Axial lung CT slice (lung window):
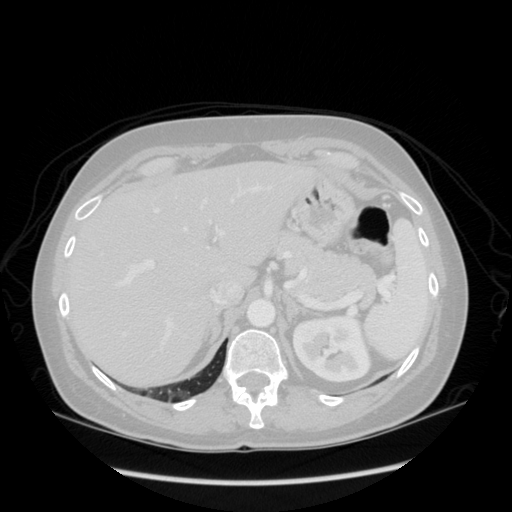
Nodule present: no